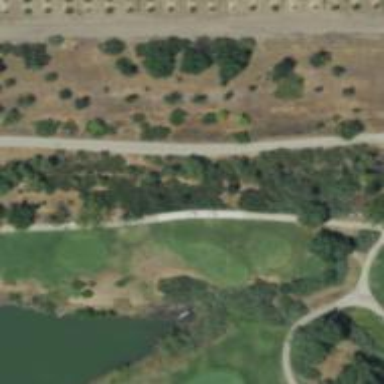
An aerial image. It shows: Path for golf carts.